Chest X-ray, AP view. Patient: 43 years old, sex M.
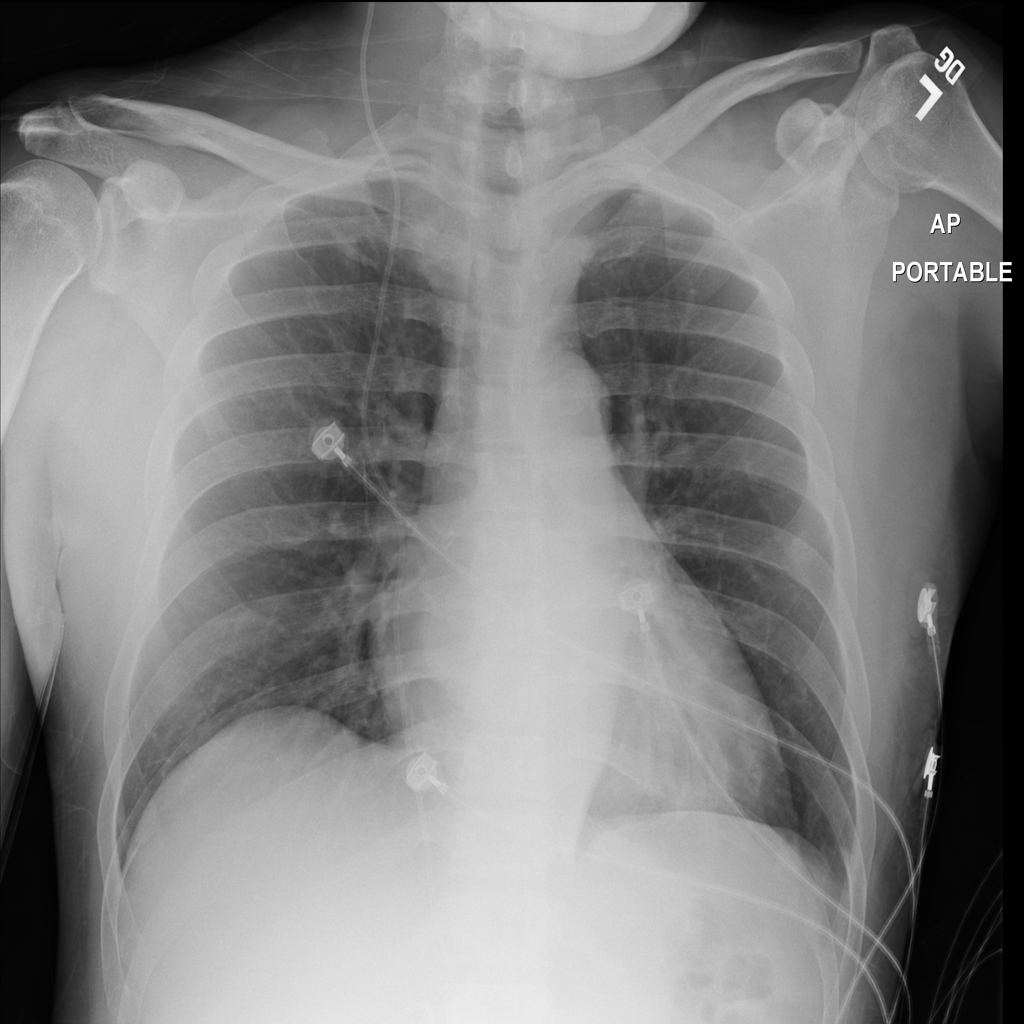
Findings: Infiltration